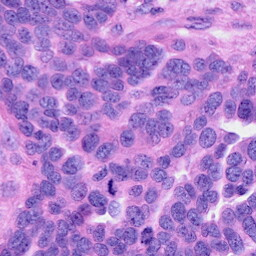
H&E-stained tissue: Ovarian